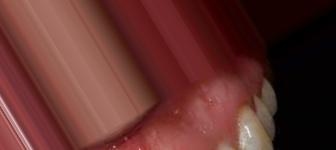
Condition: Tooth Discoloration